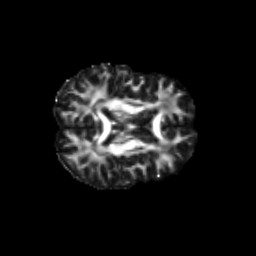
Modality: FA
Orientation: axial
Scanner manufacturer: siemens
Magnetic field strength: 3 T
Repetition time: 9.2 s
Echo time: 0.084 s